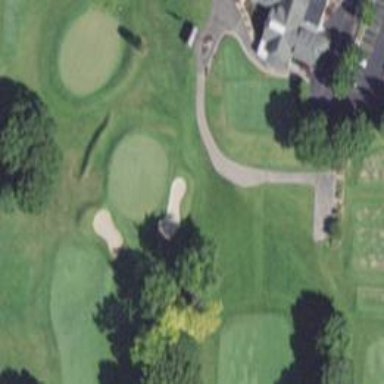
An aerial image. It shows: Golf hole.